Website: lowes
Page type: payment
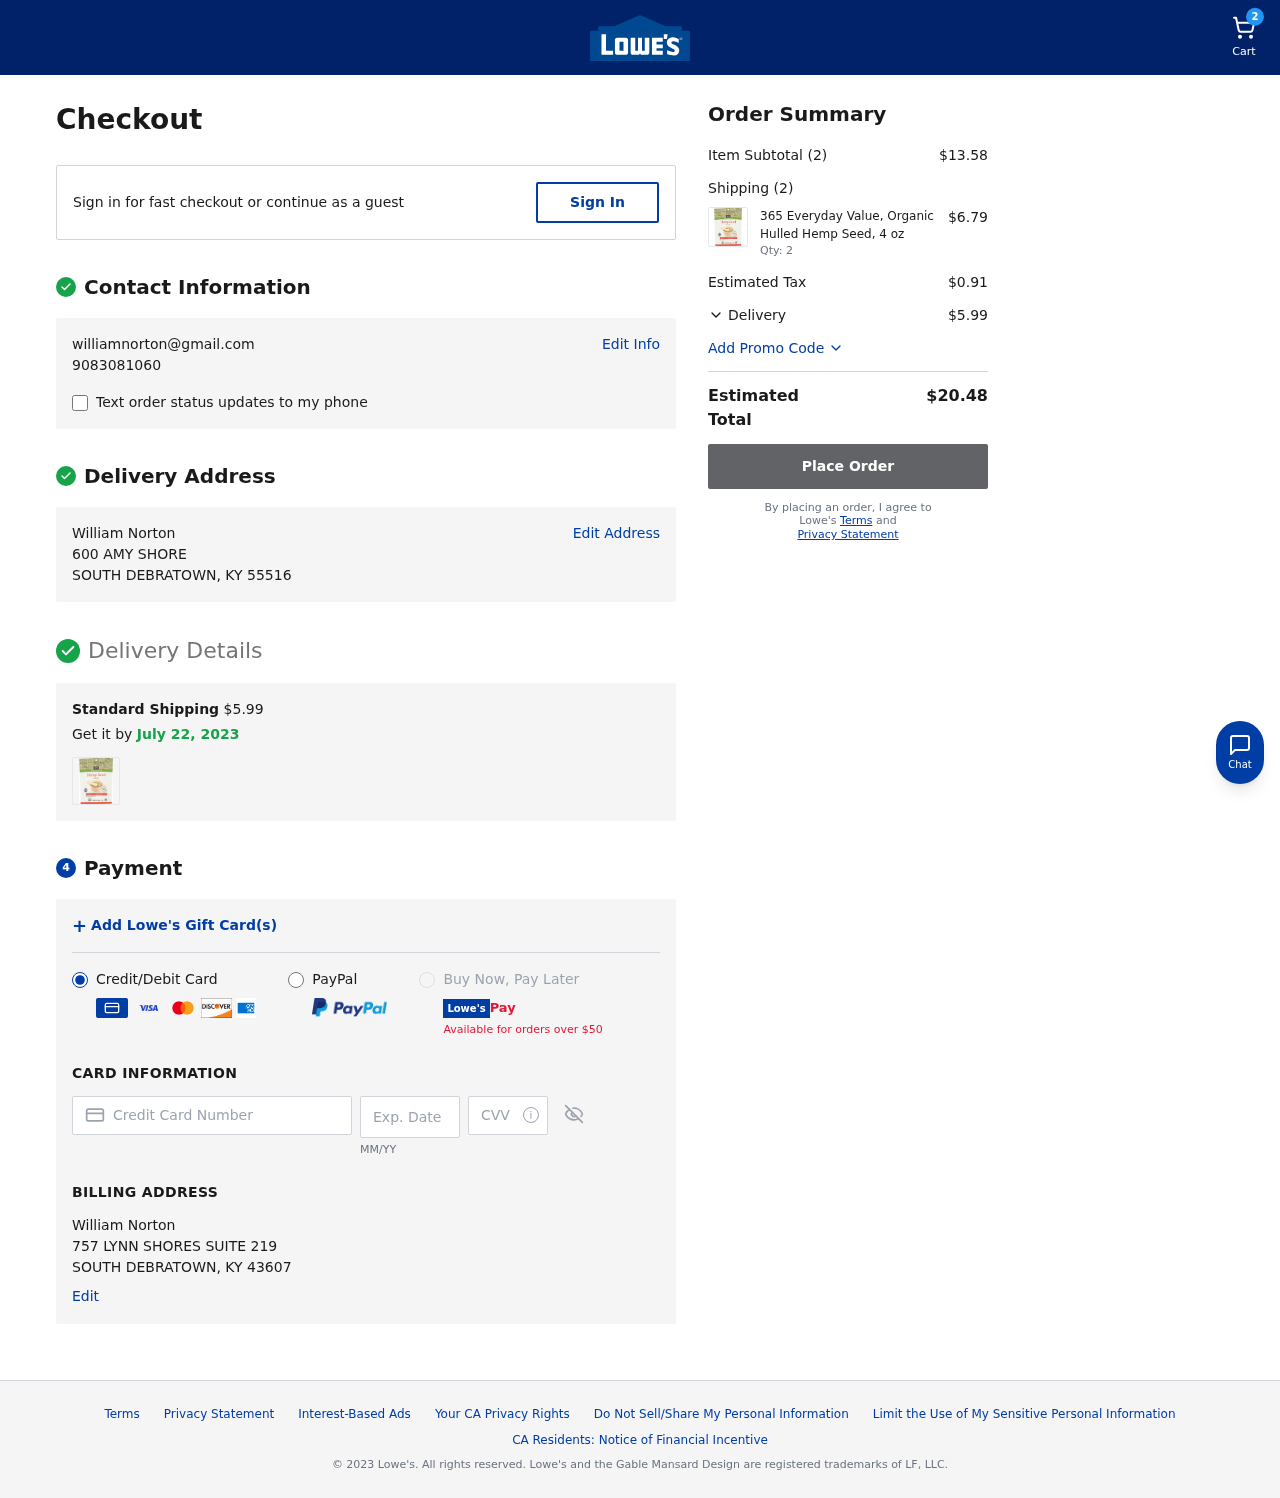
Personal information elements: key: PII_CARD_CVV
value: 962
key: PII_CARD_EXPIRY
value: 12/30
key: PII_CARD_NUMBER
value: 2539 7715 3741 2241
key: PII_CITY_STATE_ZIP2
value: SOUTH DEBRATOWN, KY 43607
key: PII_EMAIL
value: williamnorton@gmail.com
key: PII_FULLNAME
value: William Norton
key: PII_FULLNAME2
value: William Norton
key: PII_PHONE
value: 9083081060
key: PII_STREET
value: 600 AMY SHORE
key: PII_STREET2
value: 757 LYNN SHORES SUITE 219
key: PII_CITY_STATE_ZIP
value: SOUTH DEBRATOWN, KY 55516
Product elements: key: PRODUCT1_NAME
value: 365 Everyday Value, Organic Hulled Hemp Seed, 4 oz
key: PRODUCT1_PRICE
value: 6.79
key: PRODUCT1_QUANTITY
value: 2
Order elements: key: ORDER_NUM_ITEMS
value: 2
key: ORDER_SHIPPING_COST
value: $5.99
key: ORDER_DELIVERY_DATE
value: July 22, 2023
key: ORDER_SUBTOTAL
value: $13.58
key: ORDER_NUM_ITEMS2
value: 2
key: ORDER_TAX
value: $0.91
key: ORDER_SHIPPING_COST2
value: $5.99
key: ORDER_TOTAL
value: $20.48